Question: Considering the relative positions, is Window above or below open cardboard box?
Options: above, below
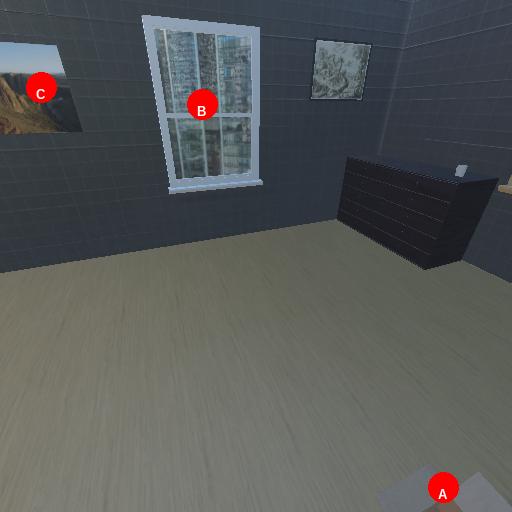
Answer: above